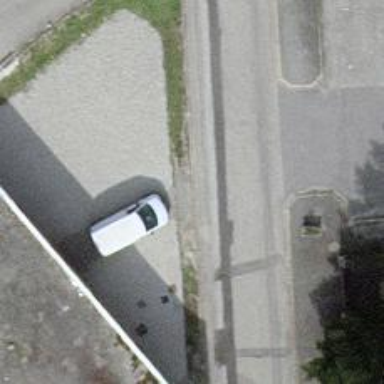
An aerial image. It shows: Kerb barrier.